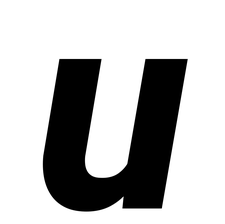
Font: Roboto-Italic_ExtraBold_Italic